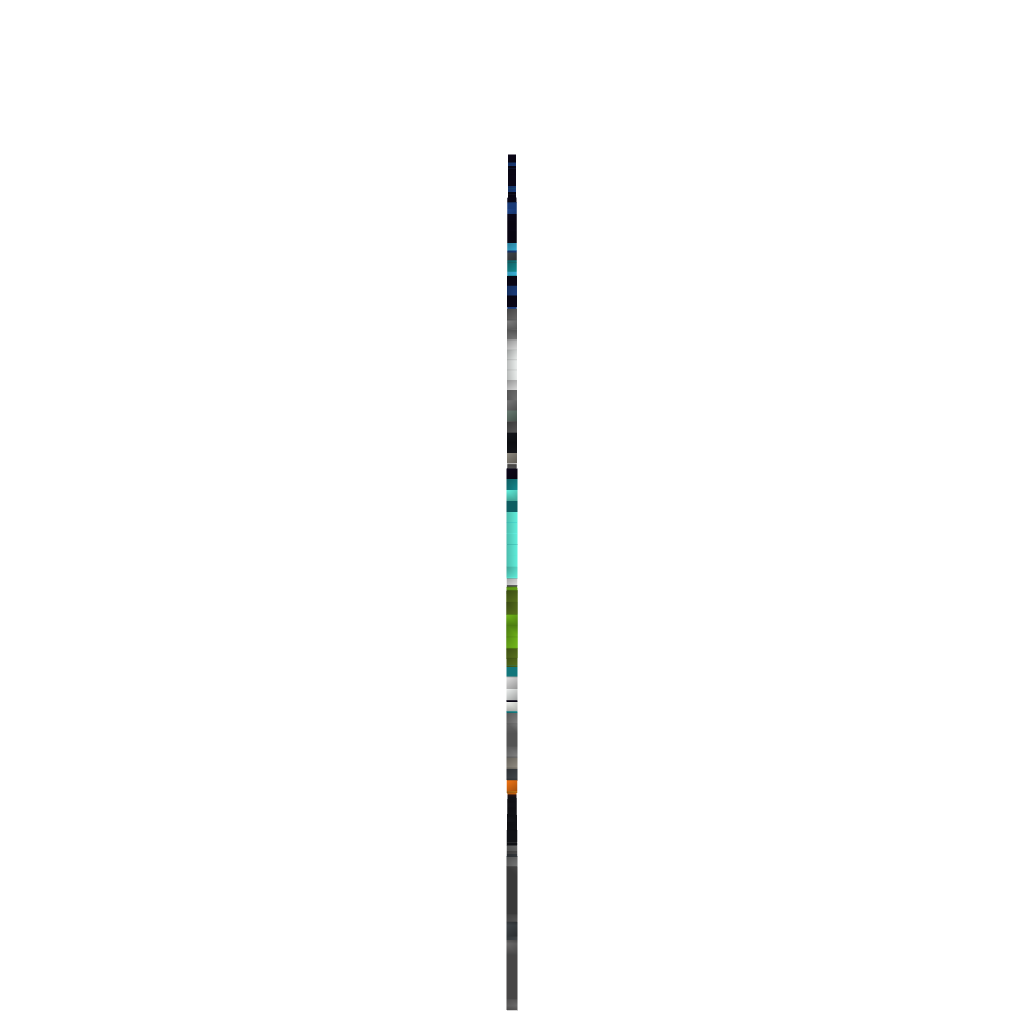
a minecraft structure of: Wily Machine #6 (ErnieCIII)